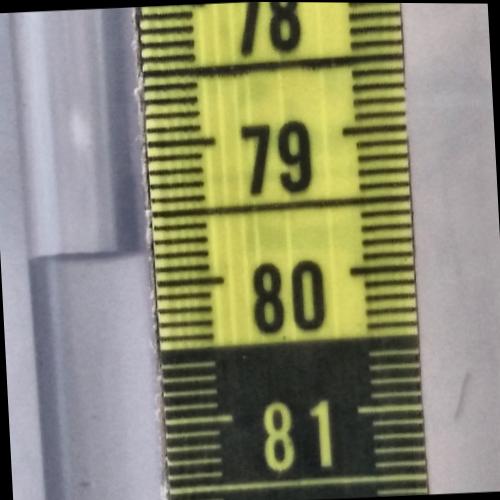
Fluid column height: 79.8 cm